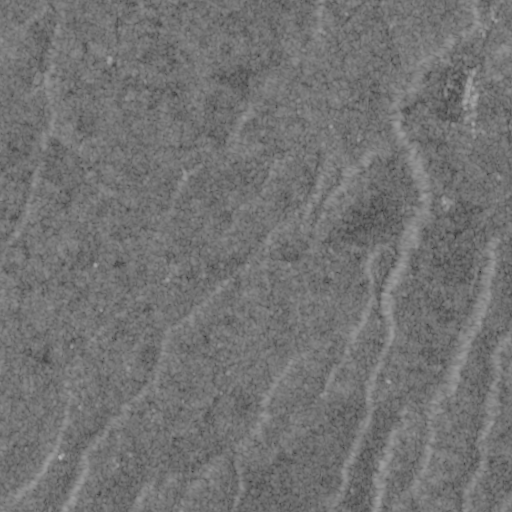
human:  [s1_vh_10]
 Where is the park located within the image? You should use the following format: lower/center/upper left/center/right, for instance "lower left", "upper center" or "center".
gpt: The park is located in the lower left of the image.
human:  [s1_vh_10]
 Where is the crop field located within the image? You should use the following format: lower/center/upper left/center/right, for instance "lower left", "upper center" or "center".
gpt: There is no crop field in the image.

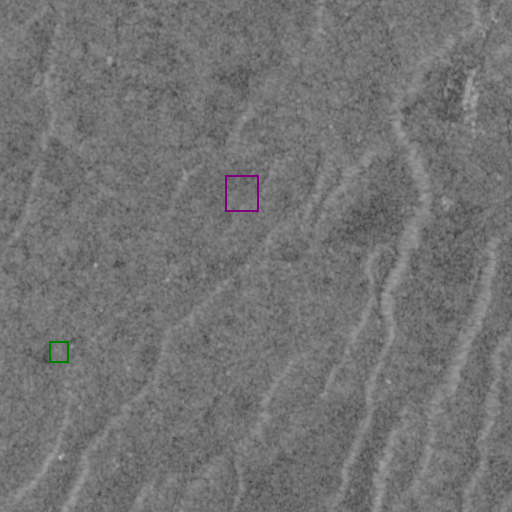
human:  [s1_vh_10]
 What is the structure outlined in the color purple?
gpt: The structure outlined in purple is a crop field.
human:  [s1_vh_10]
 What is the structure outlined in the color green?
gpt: The structure outlined in green is a park.
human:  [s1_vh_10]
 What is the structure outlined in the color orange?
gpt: There is no orange outline.